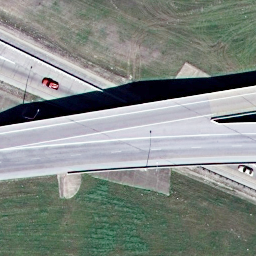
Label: overpass